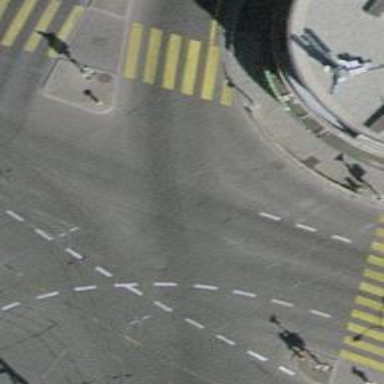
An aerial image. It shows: Road with traffic signals.